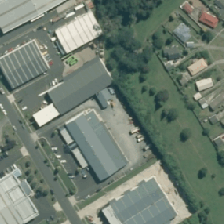
Land cover: urban_build_up